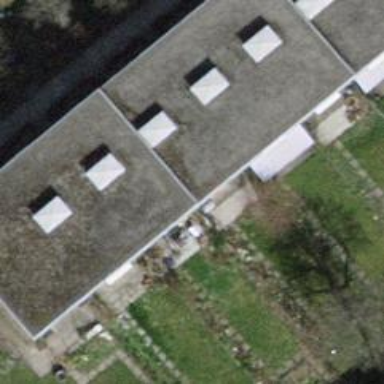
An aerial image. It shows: Terrace building with flat roof.